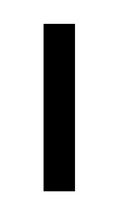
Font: Poppins-SemiBold